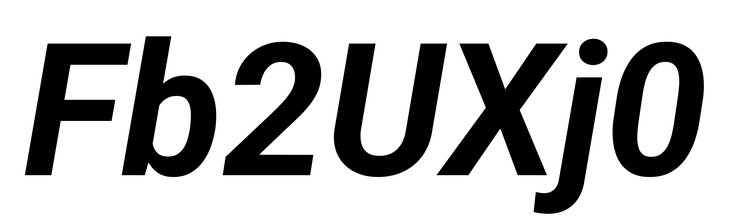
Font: Roboto-Italic_Bold_Italic